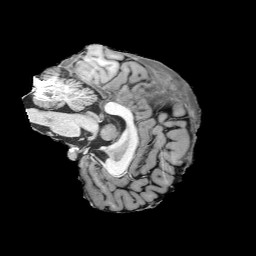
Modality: UNIT1
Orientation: sagittal